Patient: sex M, age 80
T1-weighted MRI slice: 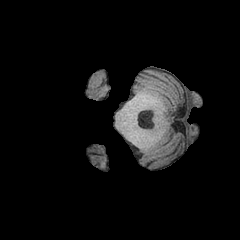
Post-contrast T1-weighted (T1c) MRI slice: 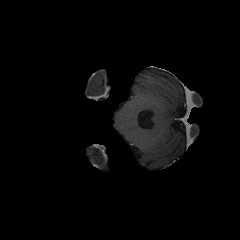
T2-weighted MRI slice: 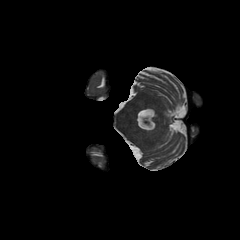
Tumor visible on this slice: no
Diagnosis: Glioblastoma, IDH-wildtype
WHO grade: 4